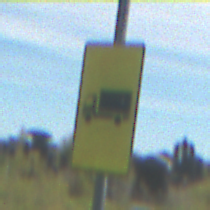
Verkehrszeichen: KFZZulaessigeGesamtmasse3Komma5TOhnePfeilsymbol
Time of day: Midday
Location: Outdoor (Special)
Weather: PartlyCloudy
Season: NotSpecified
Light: Natural